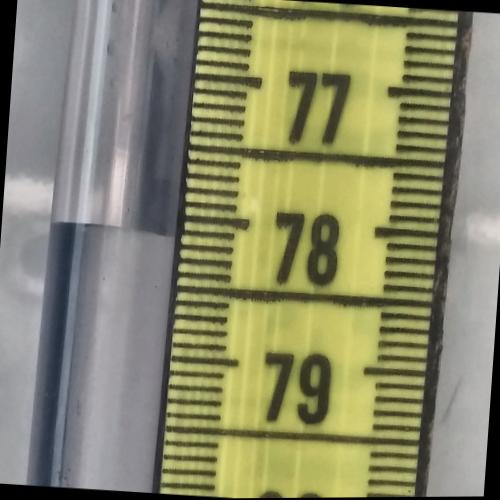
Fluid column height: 78.1 cm